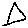
Label: triangle